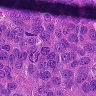
Metastatic tissue present: yes